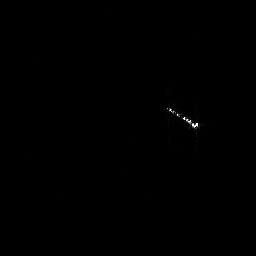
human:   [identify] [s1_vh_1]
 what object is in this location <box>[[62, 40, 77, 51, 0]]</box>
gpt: <ref>1 medium ship at the right</ref>